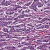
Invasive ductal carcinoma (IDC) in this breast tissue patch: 1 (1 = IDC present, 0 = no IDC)